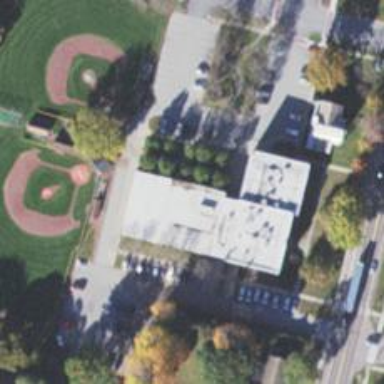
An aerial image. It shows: School.